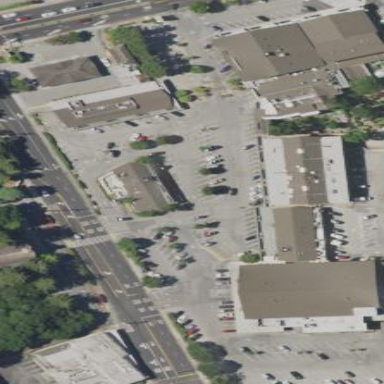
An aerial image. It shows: Retail area.